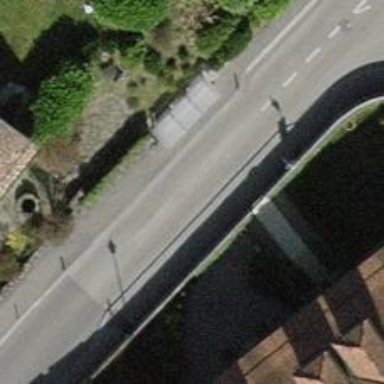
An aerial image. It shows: Bus stop with shelter for public transportation.